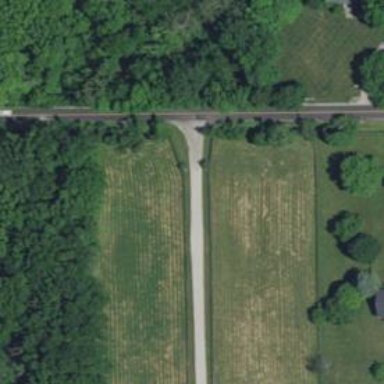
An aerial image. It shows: Driveway.